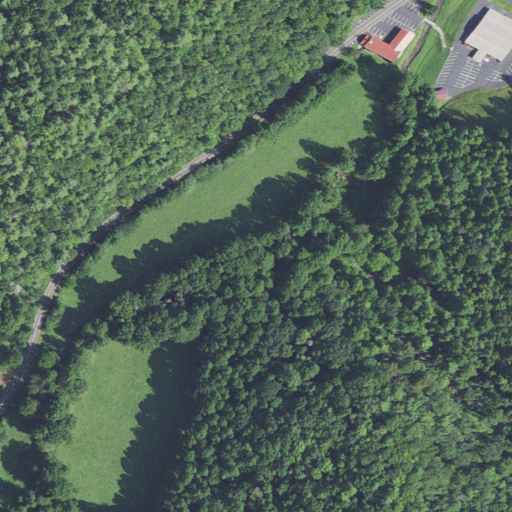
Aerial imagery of valley in North Carolina named Bear Cove containing deciduous forest, mixed forest, open development, evergreen forest, pasture, grassland, barren land, low intensity development, and high intensity development